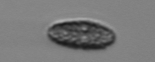
Label: Pseudochattonella_farcimen